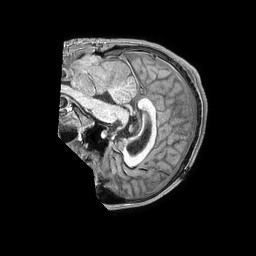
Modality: T1w
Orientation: sagittal
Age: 16
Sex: male
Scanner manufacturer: philips
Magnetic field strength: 1.5 T
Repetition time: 0.007681 s
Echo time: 0.003499 s